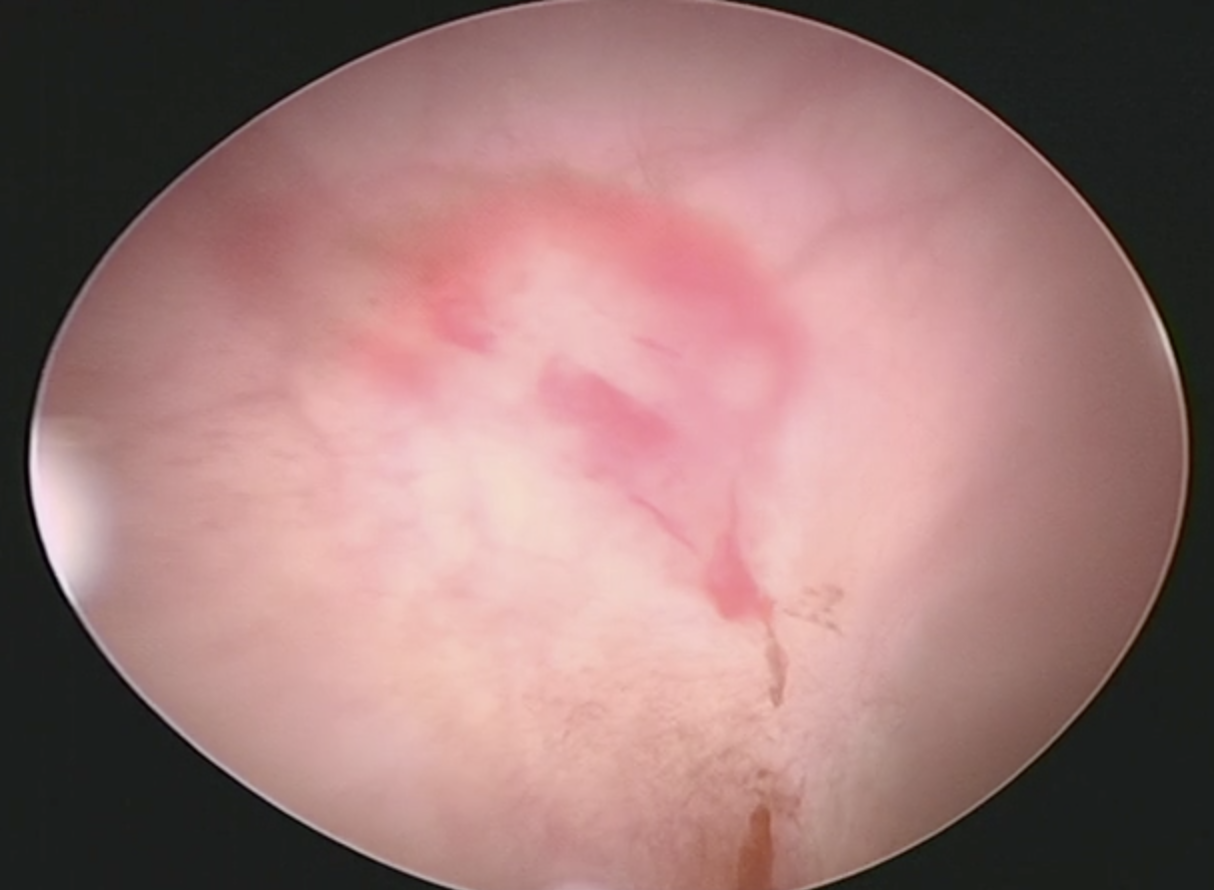
Modality: WLC
Class: Malignant
Subclass: CIS
Lesion: L1
Stage: Tis
Morphology: Non-papillary
Bladder cancer association: Yes